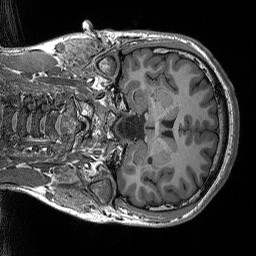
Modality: T1w
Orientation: coronal
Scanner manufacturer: siemens
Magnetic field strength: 3 T
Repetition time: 2.3 s
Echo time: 0.00298 s